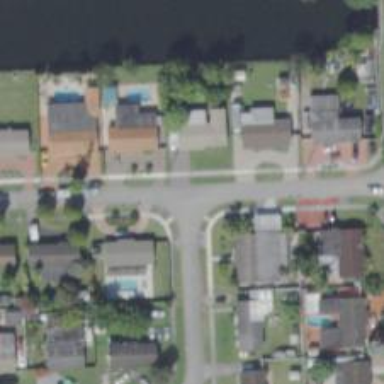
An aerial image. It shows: Residential road.